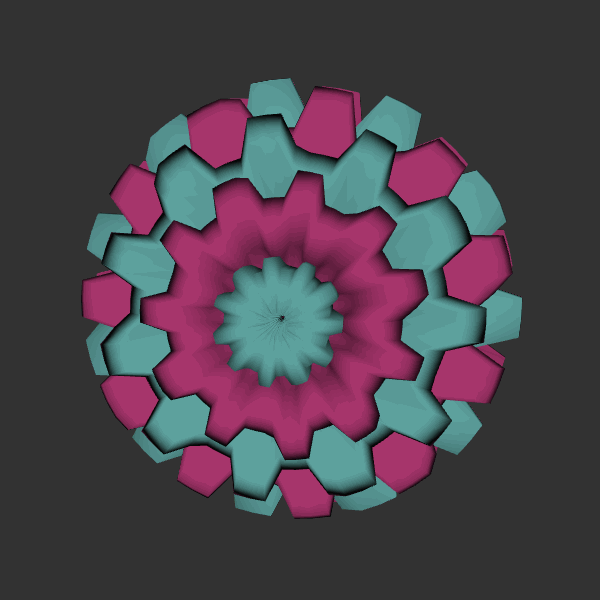
Background: dark